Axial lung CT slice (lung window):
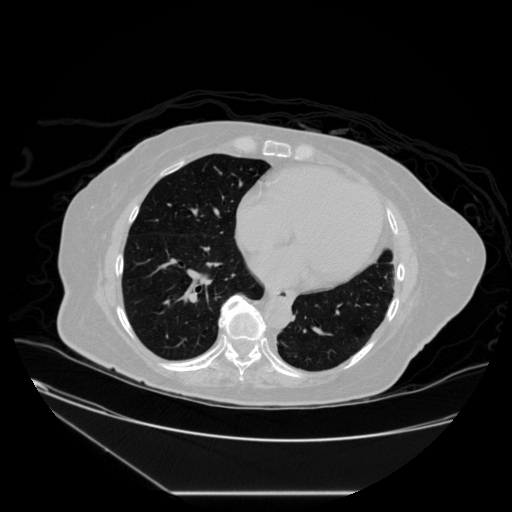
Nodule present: no